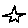
Label: star